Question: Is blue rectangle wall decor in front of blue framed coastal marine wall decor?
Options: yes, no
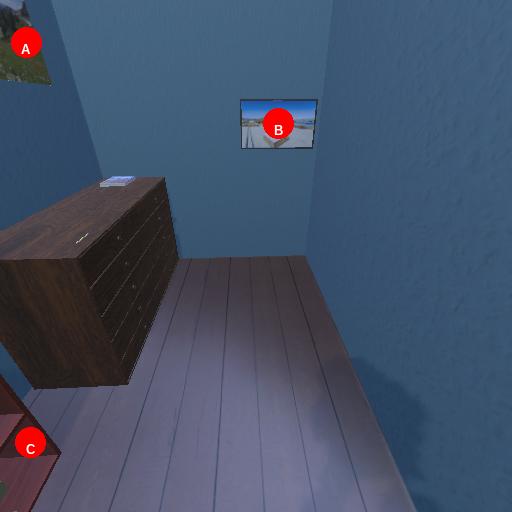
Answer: yes